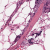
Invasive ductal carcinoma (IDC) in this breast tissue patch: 1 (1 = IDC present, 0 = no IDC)